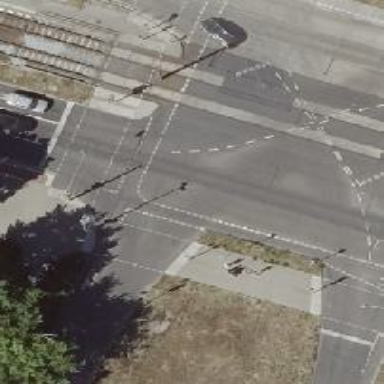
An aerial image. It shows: Crossing with traffic signals.